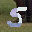
Label: 5